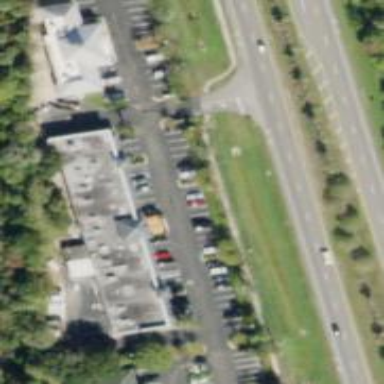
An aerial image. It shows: Retail area.